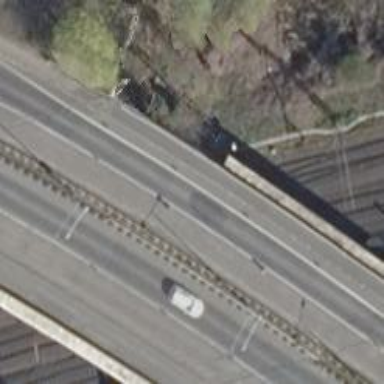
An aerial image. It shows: Primary highway bridge with asphalt surface. The right sidewalk has concrete surface.